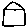
Label: house